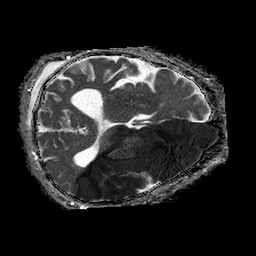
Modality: ADC
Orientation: axial
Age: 60
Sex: male
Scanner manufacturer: philips
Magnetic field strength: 1.5 T
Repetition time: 4.6 s
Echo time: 0.08631 s